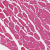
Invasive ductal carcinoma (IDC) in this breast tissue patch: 0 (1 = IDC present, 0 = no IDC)